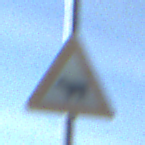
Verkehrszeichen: ViehtriebRechts
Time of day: Night
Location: Outdoor (Nature)
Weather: PartlyCloudy
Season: NotSpecified
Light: Natural